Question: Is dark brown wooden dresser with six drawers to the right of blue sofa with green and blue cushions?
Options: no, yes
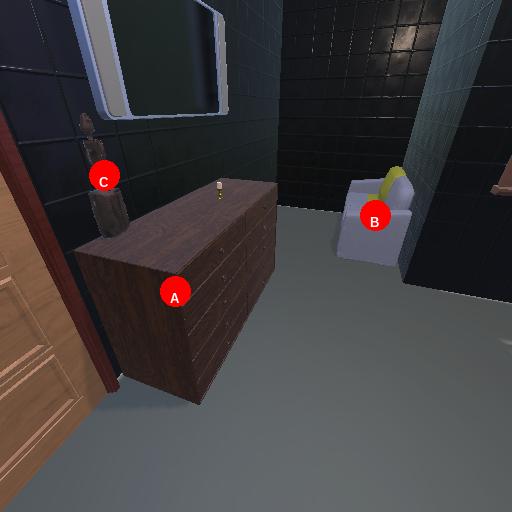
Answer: no